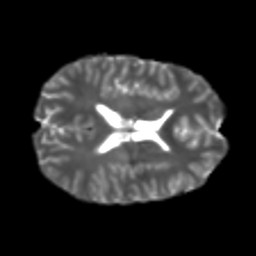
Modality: T2w
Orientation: axial
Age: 21
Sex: male
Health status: healthy
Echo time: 0.074 s